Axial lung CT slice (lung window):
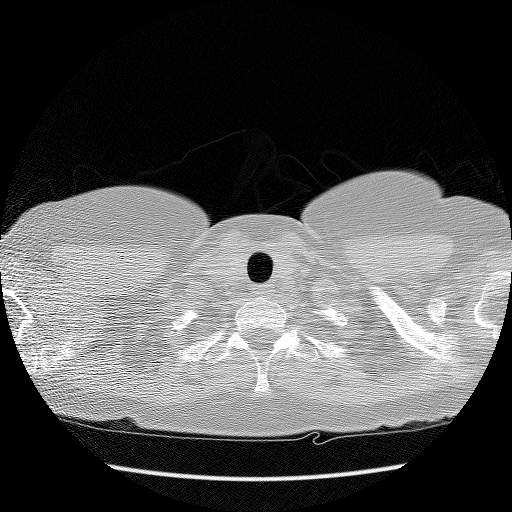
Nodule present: no